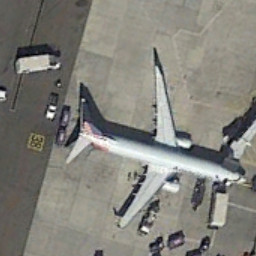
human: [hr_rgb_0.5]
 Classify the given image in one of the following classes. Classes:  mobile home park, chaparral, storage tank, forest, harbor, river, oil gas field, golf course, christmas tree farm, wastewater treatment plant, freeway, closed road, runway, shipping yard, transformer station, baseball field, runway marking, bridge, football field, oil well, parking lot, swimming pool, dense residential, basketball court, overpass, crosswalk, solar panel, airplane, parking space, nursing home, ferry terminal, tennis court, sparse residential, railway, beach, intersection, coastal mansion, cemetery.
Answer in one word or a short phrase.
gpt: airplane